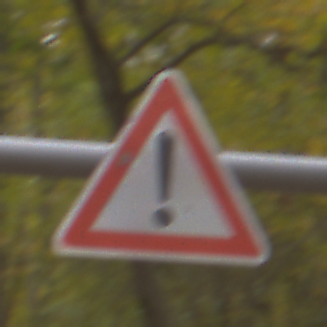
Verkehrszeichen: Gefahrenstelle
Umgebung: Outdoor, Nature
Tageszeit: Midday
Wetter: Overcast
Licht: Natural
Jahreszeit: NotSpecified
Kontrast: LowContrast